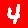
Digit: 4